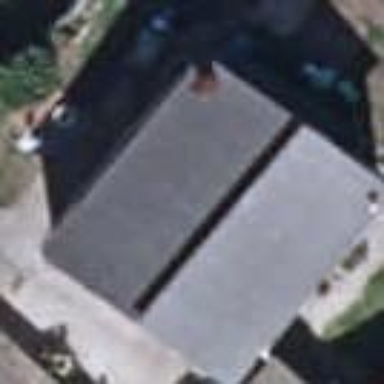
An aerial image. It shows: Simple and straightforward house.